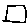
Label: square